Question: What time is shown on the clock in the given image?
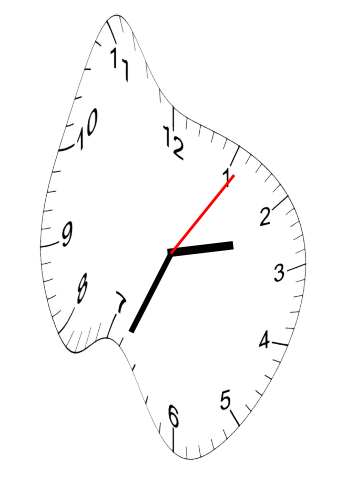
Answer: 02:34:06